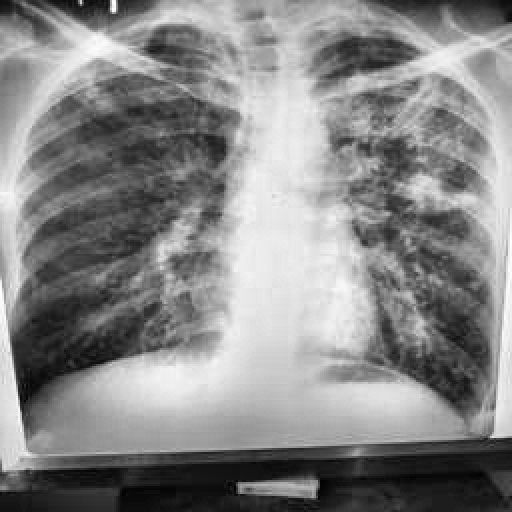
Finding: TUBERCULOSIS